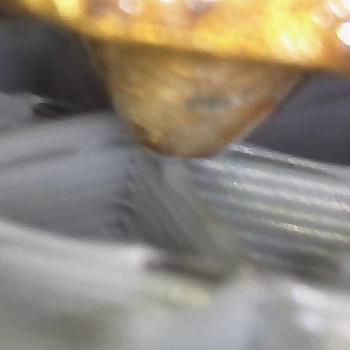
Flow rate: 100%